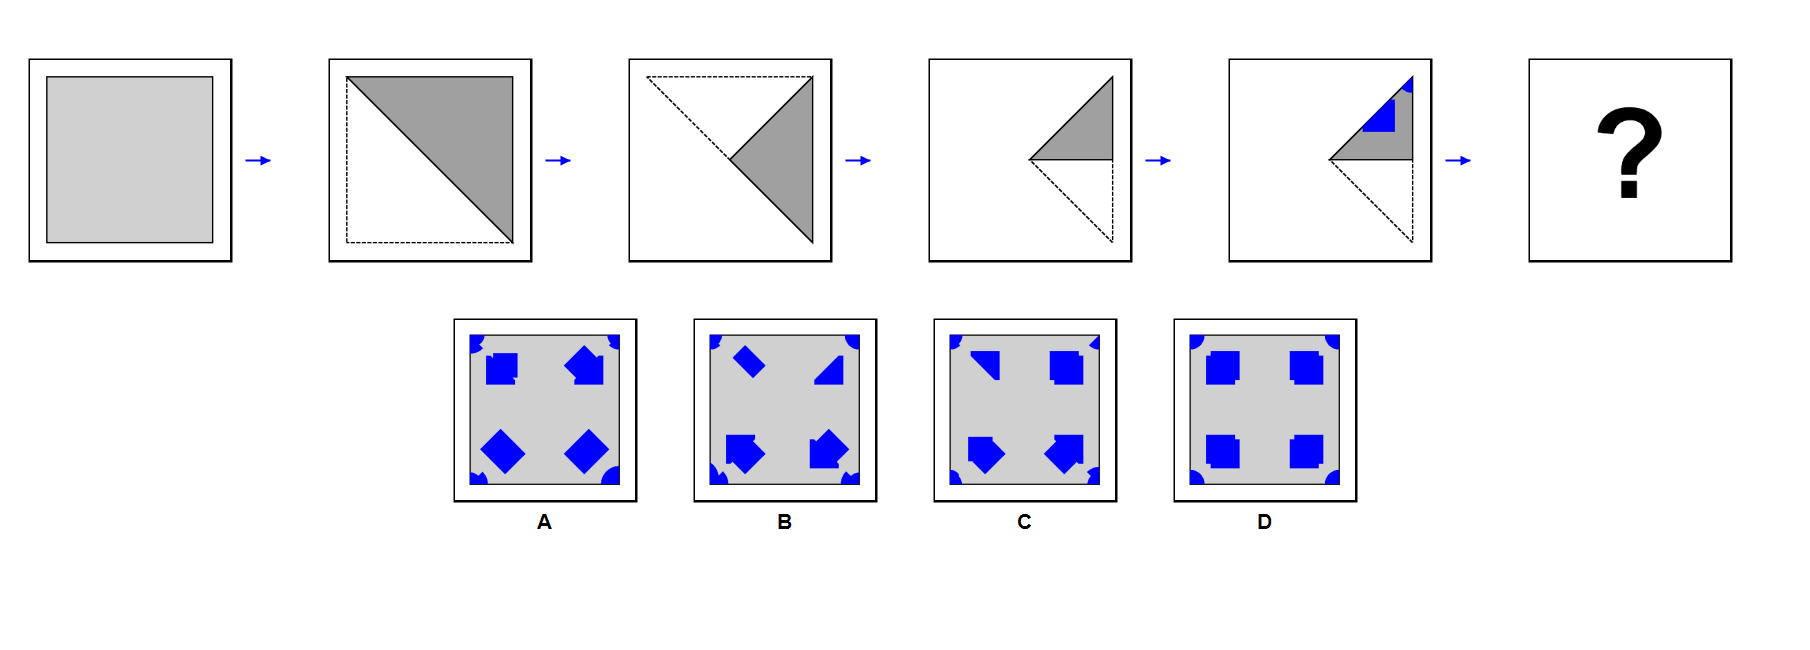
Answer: D